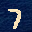
Label: 7